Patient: sex F, age 59
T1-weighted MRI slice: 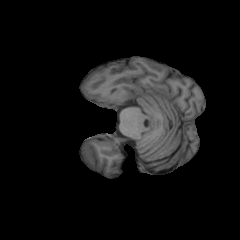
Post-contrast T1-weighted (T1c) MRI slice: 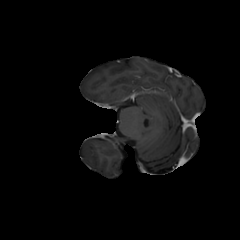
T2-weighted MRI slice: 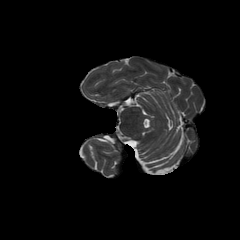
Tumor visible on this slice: no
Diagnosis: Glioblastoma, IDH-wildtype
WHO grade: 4